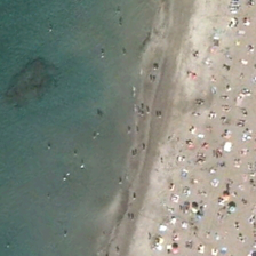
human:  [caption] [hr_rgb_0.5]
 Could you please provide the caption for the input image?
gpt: Many tourists bask in the sun on the beach.

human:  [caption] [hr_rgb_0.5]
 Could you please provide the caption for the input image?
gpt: A large number of tourists bathed in sunshine on the beach.

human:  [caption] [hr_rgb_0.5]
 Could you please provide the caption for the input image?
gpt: A large number of tourists are bathed in sunshine by the sea.

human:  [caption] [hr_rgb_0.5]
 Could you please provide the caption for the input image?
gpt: A large number of tourists bathed in sunshine at the seaside.

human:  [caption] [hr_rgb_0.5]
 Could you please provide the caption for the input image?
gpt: Many tourists are bathed in sunshine on the beach.